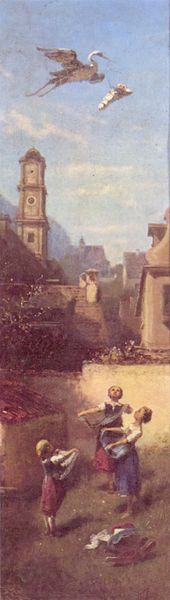
Titel: Der Klapperstorch
Künstler: Carl Spitzweg
Institution: (Privatsammlung)
Schlagwörter: baum, berg, blau, gemälde, himmel, schatten, vogel, weiß, wolken, frauen, kirchturm, landschaft, mädchen, ocker, sand, stadt, ausschnitt, blumen, braun, fenster, frau, grau, haar, kleid, kleider, köpfe, licht, orange, schwarz, straße, symbol, dach, gebäude, gras, haus, rot, tuch, wiese, wolke, beige, hochformat, rock, gesichter, wand, arme, erde, häuser, natur, vögel, büsche, hütte, kirche, land, gewand, haare, drei, kind, pflanze, pflanzen, fliegen, genre, kinder, turm, schürze, schnabel, schwan, genrebild, italien, röcke, schürzen, dorf, dächer, mauer, baby, platz, romantik, weiber, spielen, detail, schmal, streifen, uhr, fallen, bouquet, geschwister, spiel, spitzweg, flug, schweben, bürger, kranich, reiher, genreszene, kleinkind, biedermeier, lanschaft, fangen, märchen, sfumato, ankunft, empfangen, symbolik, strecken, schwäne, fruchtbarkeit, turmuhr, geburt, mägde, kriche, vertikal, kraniche, storch, stadtsilhouette, schwalbe, fruchtbar, goldregen, empfängnis, werfen, auffangen, störche, fallenlassen, erwarten, lieferung, sterntaler, speil, weiß blau, bürgerliche kunst, kindermärchen, rturm, spile, kinder mit schürzen, kinderwunsch, kirchehimmel, geschwisterchen